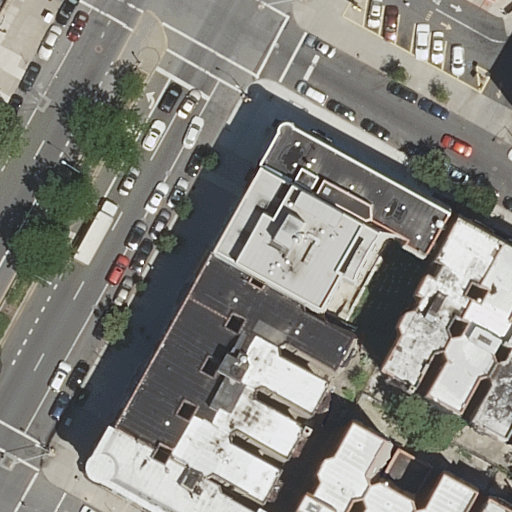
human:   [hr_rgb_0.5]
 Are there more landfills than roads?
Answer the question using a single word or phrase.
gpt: no

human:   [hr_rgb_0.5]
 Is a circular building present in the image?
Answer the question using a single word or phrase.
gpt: no

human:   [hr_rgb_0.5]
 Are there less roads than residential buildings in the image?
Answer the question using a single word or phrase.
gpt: yes

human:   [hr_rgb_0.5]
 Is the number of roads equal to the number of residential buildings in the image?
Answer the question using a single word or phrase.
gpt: no

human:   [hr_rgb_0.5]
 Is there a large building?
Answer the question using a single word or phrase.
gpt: yes

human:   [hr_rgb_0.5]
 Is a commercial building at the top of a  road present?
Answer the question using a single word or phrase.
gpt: no

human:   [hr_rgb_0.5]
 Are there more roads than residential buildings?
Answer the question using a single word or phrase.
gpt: no

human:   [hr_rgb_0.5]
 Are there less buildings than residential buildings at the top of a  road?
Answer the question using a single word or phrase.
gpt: no

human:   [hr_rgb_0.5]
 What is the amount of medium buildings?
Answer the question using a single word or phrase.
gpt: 6

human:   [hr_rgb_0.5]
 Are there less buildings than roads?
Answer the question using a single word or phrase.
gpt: no

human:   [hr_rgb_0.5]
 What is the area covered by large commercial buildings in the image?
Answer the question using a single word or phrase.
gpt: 0m2

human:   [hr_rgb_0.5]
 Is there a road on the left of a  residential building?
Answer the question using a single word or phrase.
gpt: yes

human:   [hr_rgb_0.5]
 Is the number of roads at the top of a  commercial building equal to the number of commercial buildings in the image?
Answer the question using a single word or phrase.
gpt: yes

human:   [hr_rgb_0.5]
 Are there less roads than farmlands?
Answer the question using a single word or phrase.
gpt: no

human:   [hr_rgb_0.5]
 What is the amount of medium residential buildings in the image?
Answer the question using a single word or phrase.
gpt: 6

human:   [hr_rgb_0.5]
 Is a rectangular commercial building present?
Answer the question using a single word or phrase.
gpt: no

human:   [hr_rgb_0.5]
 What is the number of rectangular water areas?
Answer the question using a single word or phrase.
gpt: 0

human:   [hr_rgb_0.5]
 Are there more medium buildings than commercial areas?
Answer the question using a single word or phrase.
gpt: yes

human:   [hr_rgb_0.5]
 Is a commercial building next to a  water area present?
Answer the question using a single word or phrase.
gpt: no

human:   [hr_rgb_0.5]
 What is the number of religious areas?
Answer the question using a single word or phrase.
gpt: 0

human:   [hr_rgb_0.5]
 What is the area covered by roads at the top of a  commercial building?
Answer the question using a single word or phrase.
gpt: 0m2

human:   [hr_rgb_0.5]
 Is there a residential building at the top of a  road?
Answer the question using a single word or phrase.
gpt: yes

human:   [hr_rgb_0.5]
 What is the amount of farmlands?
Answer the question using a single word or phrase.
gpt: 0

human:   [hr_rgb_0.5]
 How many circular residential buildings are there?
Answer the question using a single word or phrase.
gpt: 0

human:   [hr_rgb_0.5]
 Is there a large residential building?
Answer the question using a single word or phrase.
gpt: yes

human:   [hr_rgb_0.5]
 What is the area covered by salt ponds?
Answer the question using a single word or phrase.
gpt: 0m2

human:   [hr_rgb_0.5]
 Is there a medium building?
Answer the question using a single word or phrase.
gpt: yes

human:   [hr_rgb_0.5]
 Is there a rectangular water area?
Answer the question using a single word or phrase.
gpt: no

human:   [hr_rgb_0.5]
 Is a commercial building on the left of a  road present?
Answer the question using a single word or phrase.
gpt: no

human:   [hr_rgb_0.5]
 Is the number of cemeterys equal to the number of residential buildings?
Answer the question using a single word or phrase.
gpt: no

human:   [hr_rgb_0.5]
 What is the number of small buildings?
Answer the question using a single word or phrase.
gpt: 4

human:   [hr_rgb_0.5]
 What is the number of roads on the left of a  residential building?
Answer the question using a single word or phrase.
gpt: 6

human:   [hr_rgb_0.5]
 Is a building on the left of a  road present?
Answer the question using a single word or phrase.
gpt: yes

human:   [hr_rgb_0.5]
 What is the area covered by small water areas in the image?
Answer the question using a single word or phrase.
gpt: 0m2

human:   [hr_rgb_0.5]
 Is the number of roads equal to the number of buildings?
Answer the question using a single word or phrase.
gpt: no

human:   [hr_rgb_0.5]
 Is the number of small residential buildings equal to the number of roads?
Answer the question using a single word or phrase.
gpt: no